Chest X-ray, PA view. Patient: 73 years old, sex M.
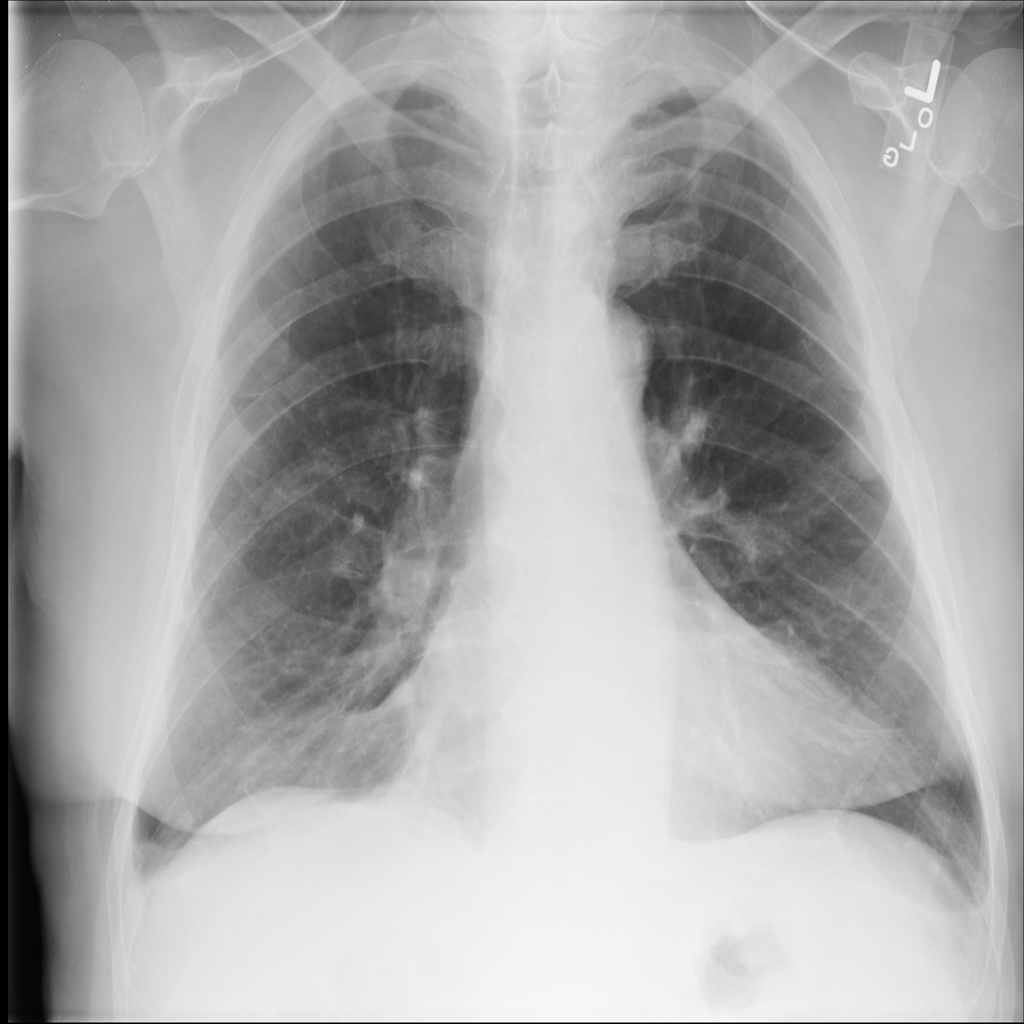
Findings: Atelectasis